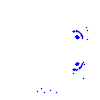
Particle: kaon